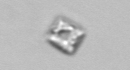
Label: Bacillariophyceae_morphotype1